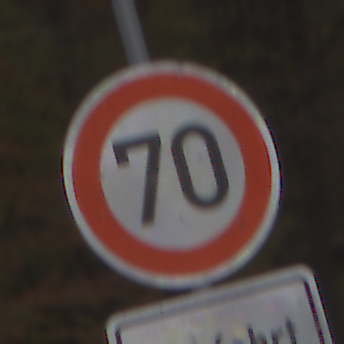
Verkehrszeichen: Geschwindigkeit70
Zusatzzeichen unten: HinweiseAufGefahrenDurchVerbaleAngabe5
Umgebung: Outdoor, Nature
Tageszeit: SunriseSunset
Wetter: PartlyCloudy
Licht: Natural
Jahreszeit: Autumn
Kontrast: LowContrast